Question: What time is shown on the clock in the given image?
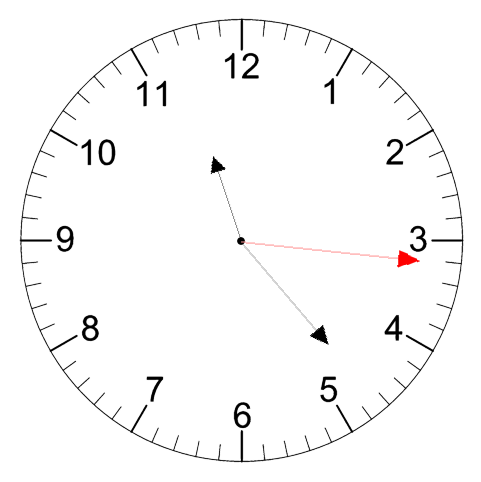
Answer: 11:23:16